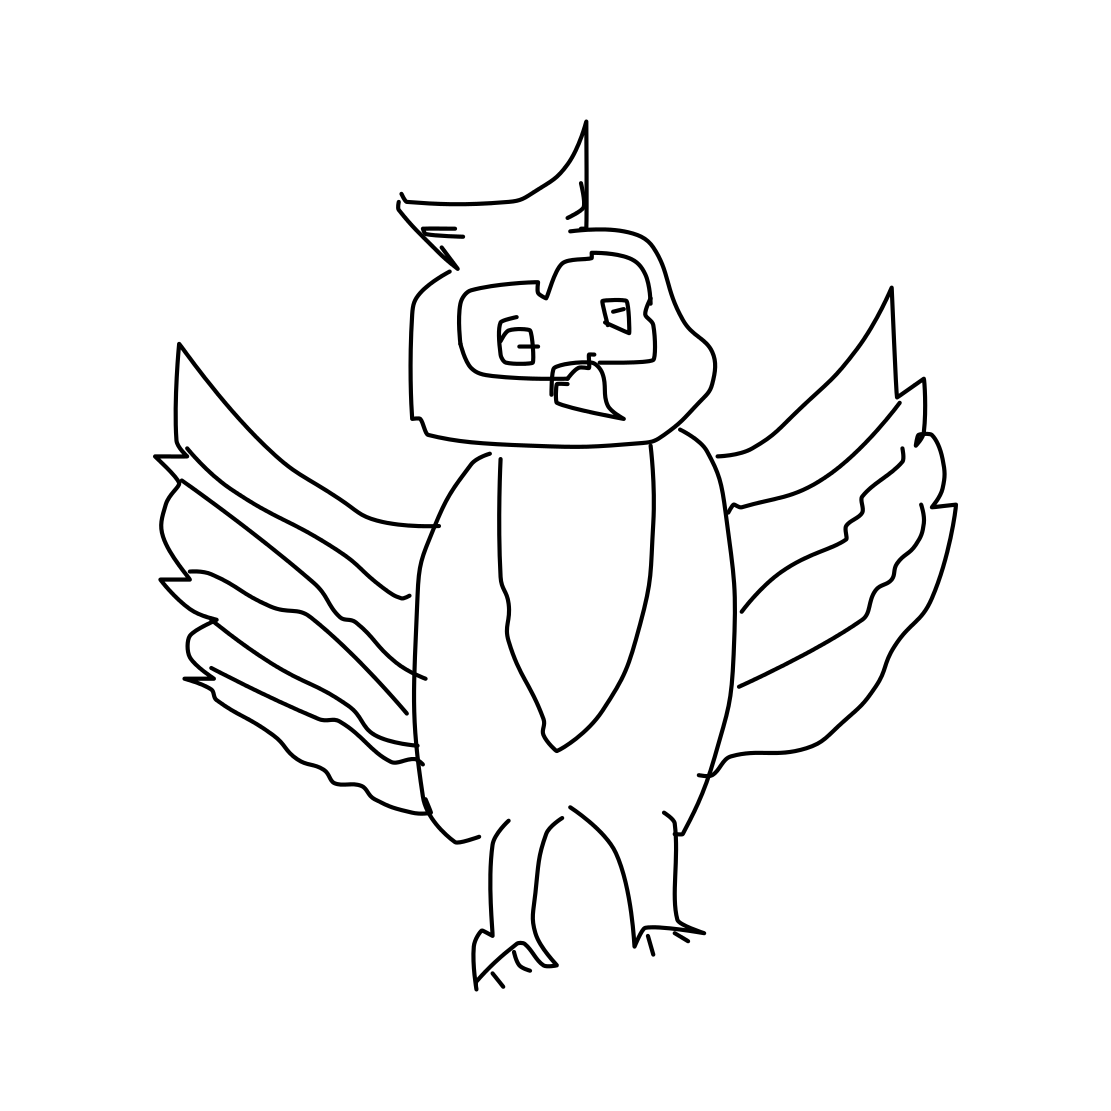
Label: owl